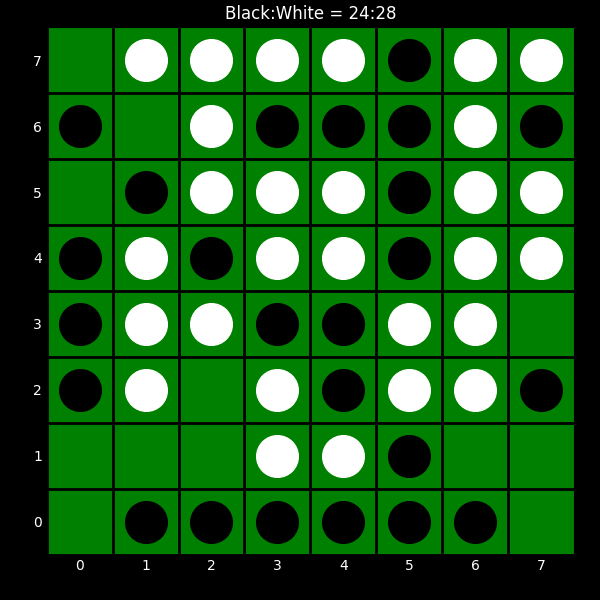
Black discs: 24
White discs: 28